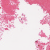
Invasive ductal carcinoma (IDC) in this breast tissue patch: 0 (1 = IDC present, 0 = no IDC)